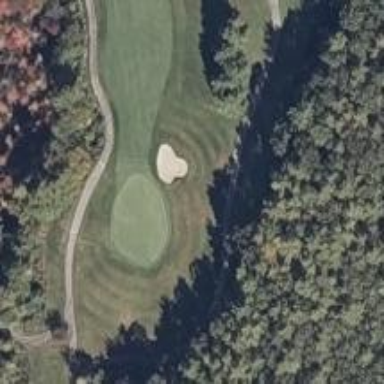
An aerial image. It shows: View of golf hole.